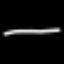
Label: line